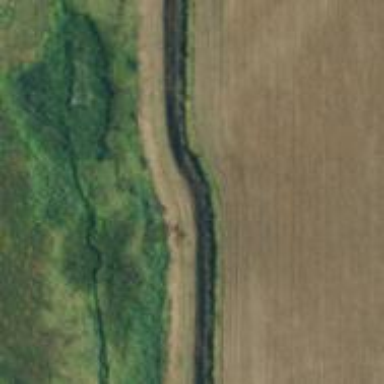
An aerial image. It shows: Embankment in the landscape.